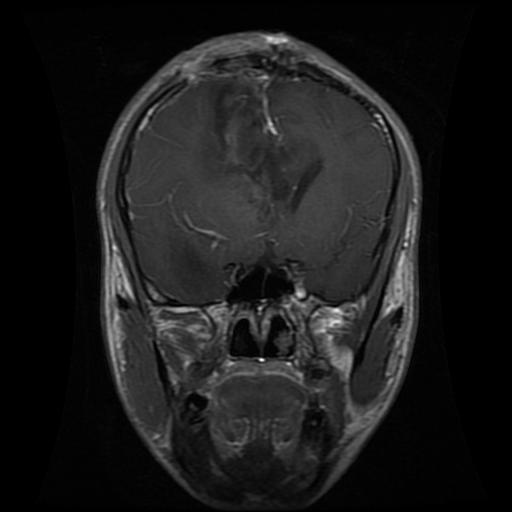
Label: glioma